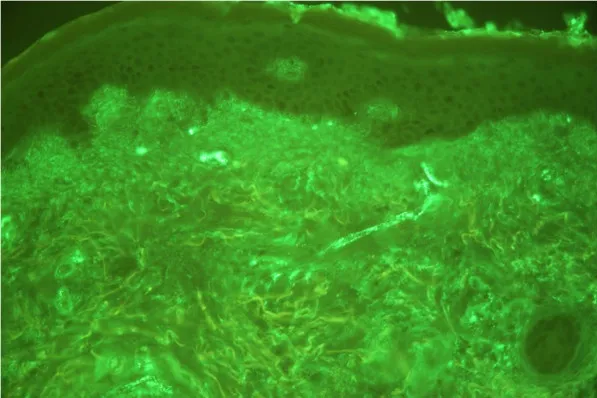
Direct immunofluorescence revealed positive IgA, IgM and C3 results along superficial dermal blood vessels.
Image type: pathology (immunostaining)